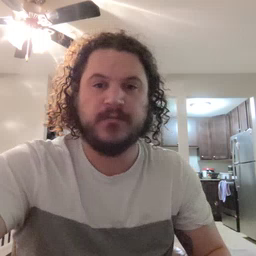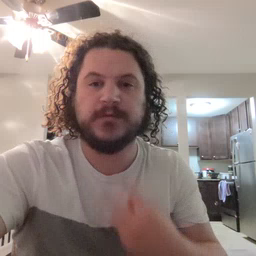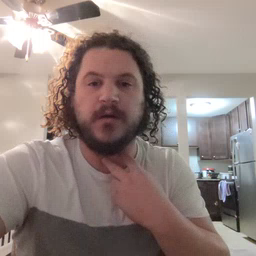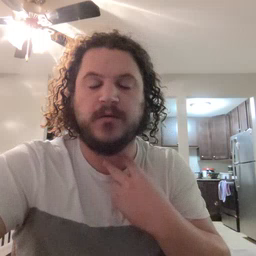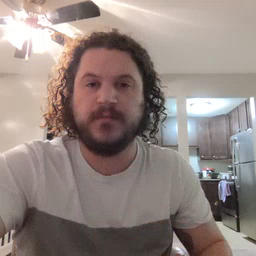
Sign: stuck